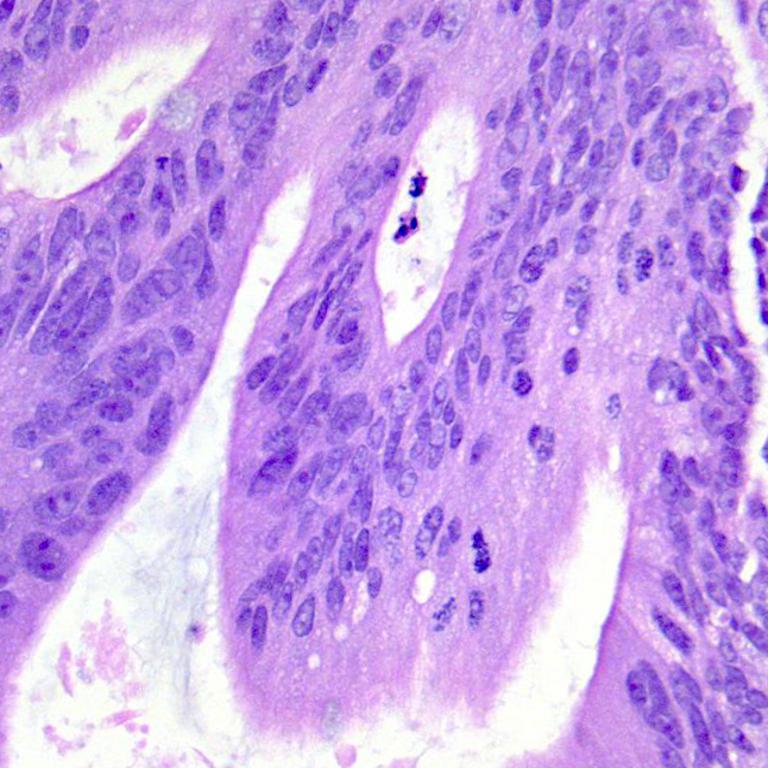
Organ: colon
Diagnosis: adenocarcinomas